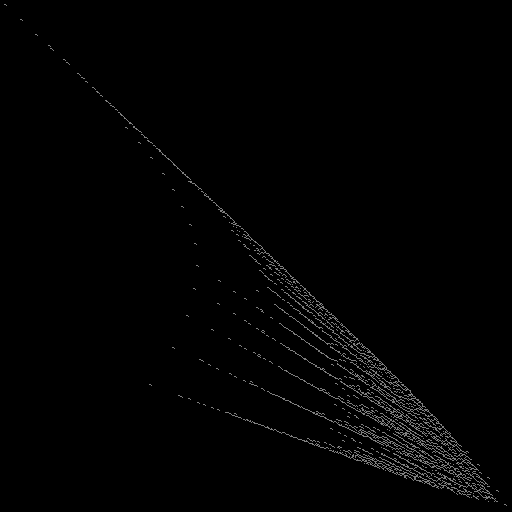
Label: drumlin